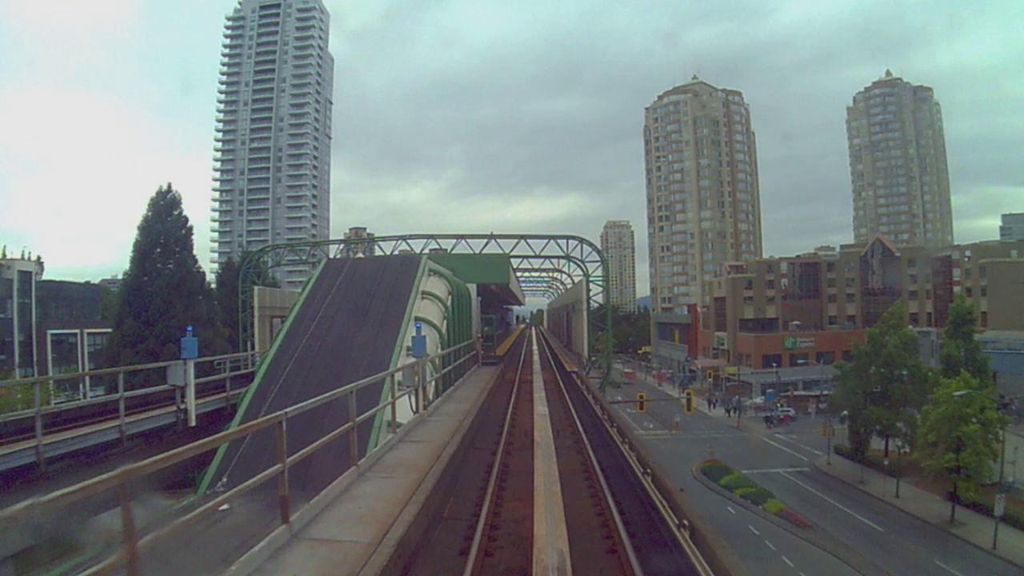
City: vancouver